Question: '''
http://something.com/bOhxBeD,SyhyTGi,TMDDSIB,U72gx2J,kQTIRy9,7VXgGDw,eSxIcK6,S5oNlnn,WBHHsLk,BdMGd2d,U9kNlsF,cHVyc7Y,D83kaJ5,cLWgdSO,iWtCIF3,ount8L6
'''
I have tried to get the value: bOhxBeD, SyhyTGi and so on. This is what I come up with ( yes fairly simple ) '/([a-zA-Z0-9]{7})/', it seems to work with PCRE:
'''
([a-zA-Z0-9]{7})
'''

<URL>
But when it comes to Ruby, I use it like this :
'''
str.match(/([a-zA-Z0-9]{7})/)
#<MatchData "bOhxBeD" 1:"bOhxBeD">
'''
it doesn't seem to work. Can anyone point out what's wrong with this regex ? Thanks
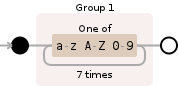
Answer: You need to add word boundary '' inorder to match an exact 7 alphanumeric characters.
'''
[a-zA-Z0-9]{7}
'''
<URL>
'''
irb(main):006:0> "http://something.com/bOhxBeD,SyhyTGi,TMDDSIB,U72gx2J,kQTIRy9,7VXgGDw,eSxIcK6,S5oNlnn,WBHHsLk,BdMGd2d,U9kNlsF,cHVyc7Y,D83kaJ5,cLWgdSO,iWtCIF3,ount8L6".scan(/([a-zA-Z0-9]{7})/)
=> [["bOhxBeD"], ["SyhyTGi"], ["TMDDSIB"], ["U72gx2J"], ["kQTIRy9"], ["7VXgGDw"], ["eSxIcK6"], ["S5oNlnn"], ["WBHHsLk"], ["BdMGd2d"], ["U9kNlsF"], ["cHVyc7Y"], ["D83kaJ5"], ["cLWgdSO"], ["iWtCIF3"], ["ount8L6"]]
'''